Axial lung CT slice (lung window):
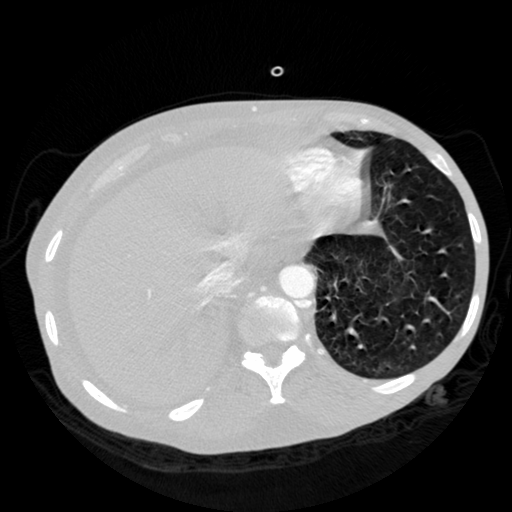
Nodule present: no